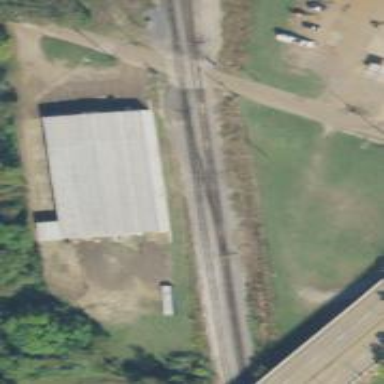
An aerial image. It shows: Railway siding for service.